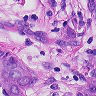
Metastatic tissue present: yes